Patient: sex F, age 32
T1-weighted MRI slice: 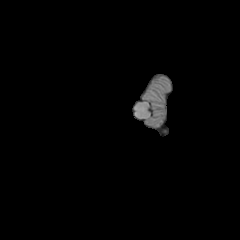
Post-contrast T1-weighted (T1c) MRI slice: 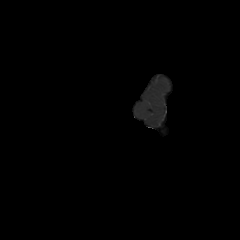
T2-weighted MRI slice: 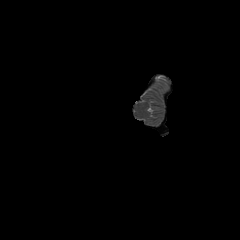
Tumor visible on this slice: no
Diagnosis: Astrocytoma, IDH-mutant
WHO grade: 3